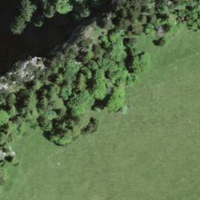
EUNIS habitat code: 43
Species observed at this site:
Falco tinnunculus